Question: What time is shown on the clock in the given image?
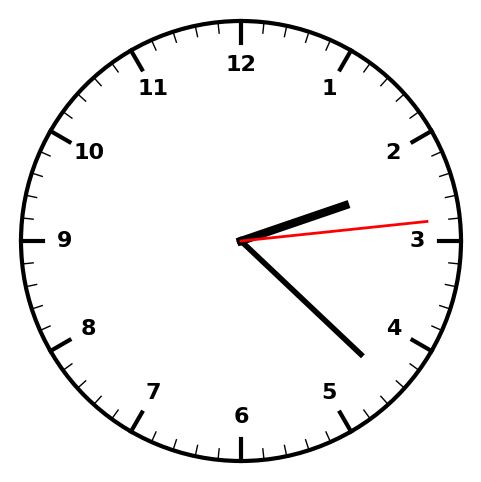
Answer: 02:22:14